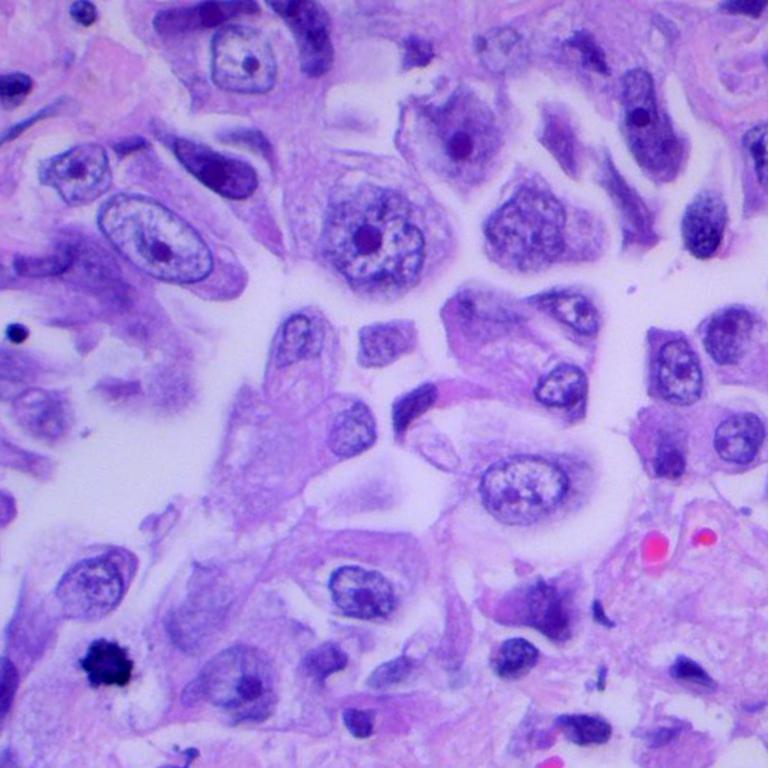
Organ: lung
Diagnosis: adenocarcinomas